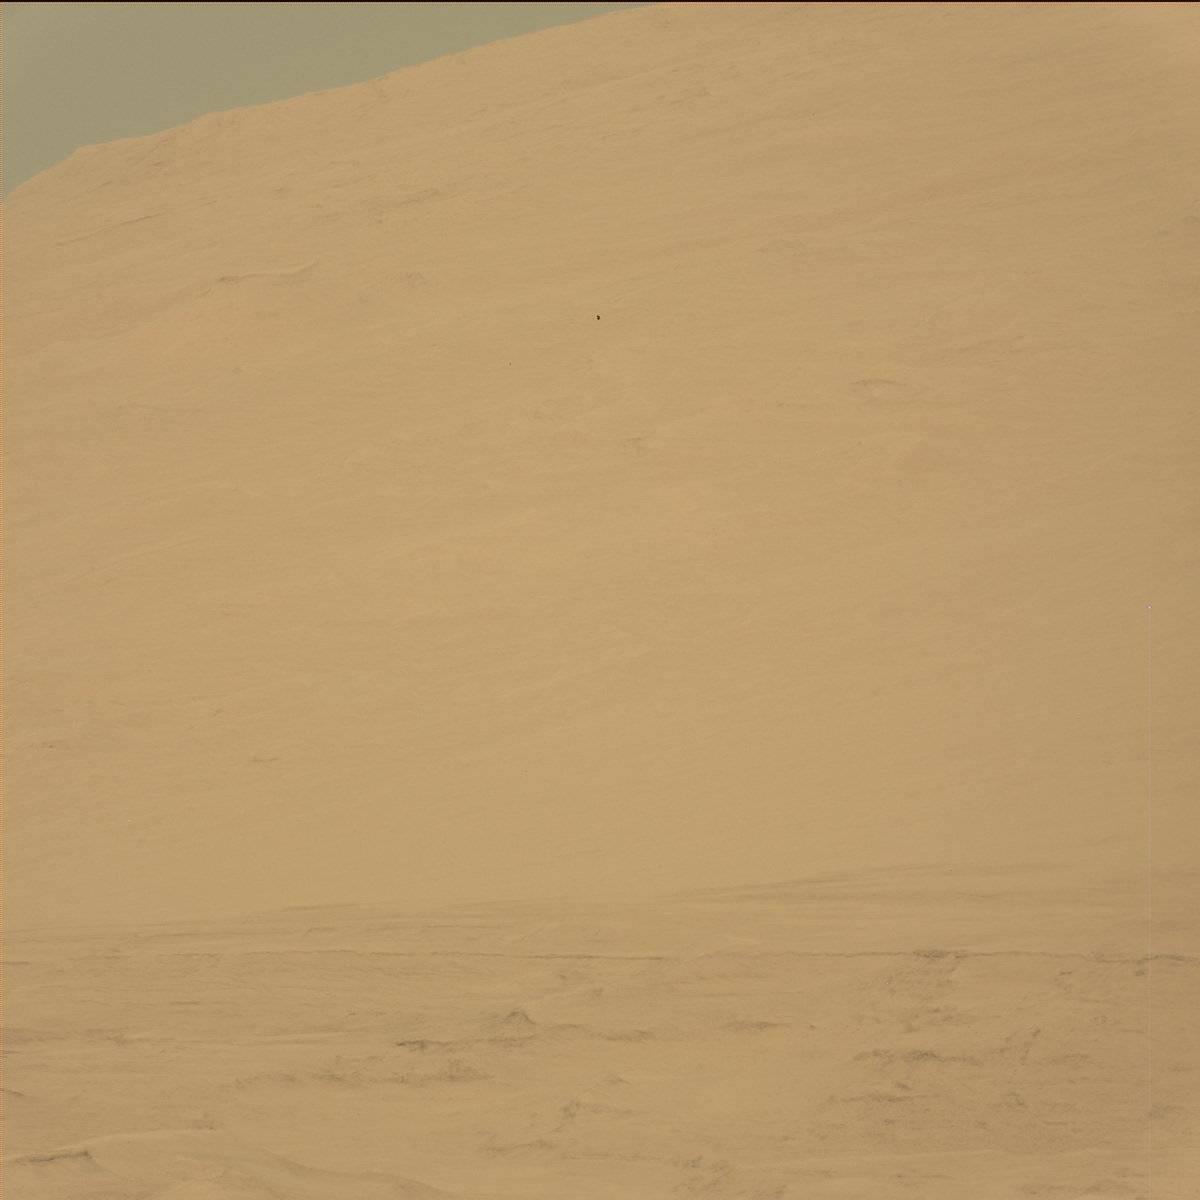
Terrain classes present: Ridge, Sky